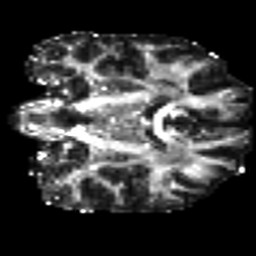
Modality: FA
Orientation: coronal
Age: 26
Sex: female
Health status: healthy
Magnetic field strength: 3 T
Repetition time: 8.4 s
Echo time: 0.0926 s